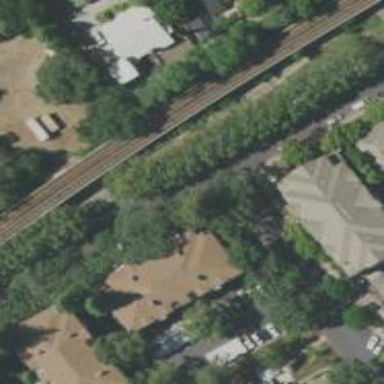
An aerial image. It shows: Railway bridge with electrified lines.